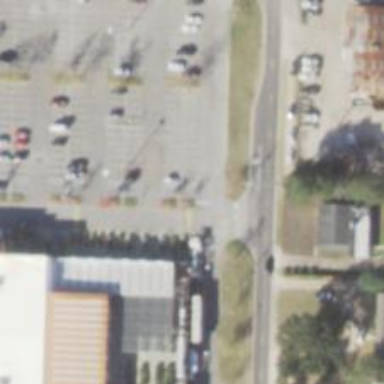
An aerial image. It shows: Parking space is available.